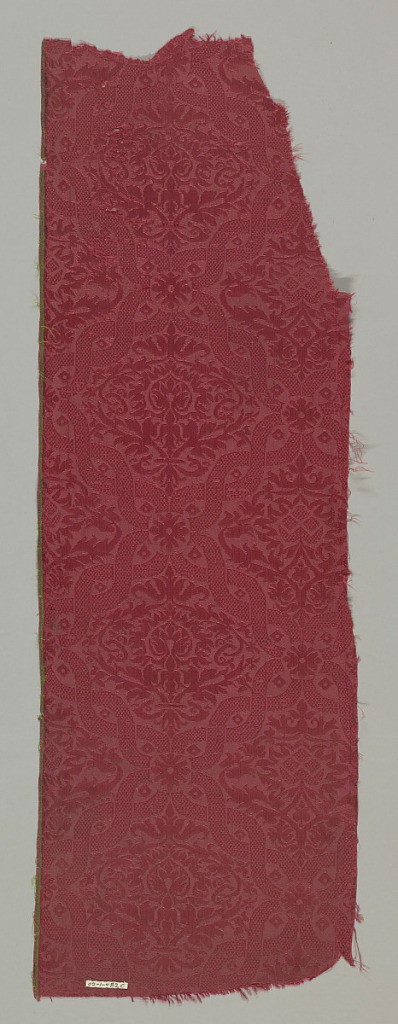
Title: Fragments
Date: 17th century
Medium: silk Technique 4&1 satin damask
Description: Interlaced strapwork forming compartments in red.